Question: I wonder if I can turn the following chart into switch-case statement in android. I know I can do it with if-else but I just wonder if I can...
E.g-
'''
switch (bodyfat)
case 2-4 : show (Essential Fat);
case 6-13 : show (Athelete Fat);
'''
.......

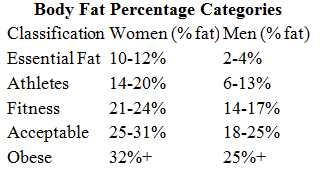
Answer: You can do it with switch case in the following way:
'''
switch (bodyfat)
case 2:
case 3:
case 4:
show (Essential Fat);
break;
case 6:
case 7:
case 8:
case 9:
case 10:
case 11:
case 12:
case 13:
show (Athelete Fat);
break;
'''